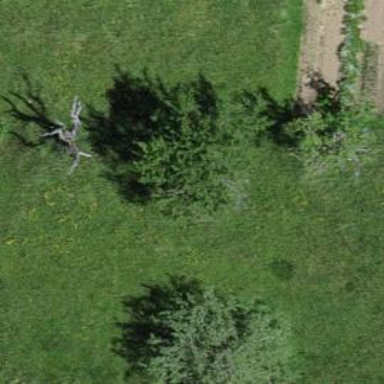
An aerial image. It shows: Agricultural area with deciduous broadleaved trees.